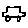
Label: car